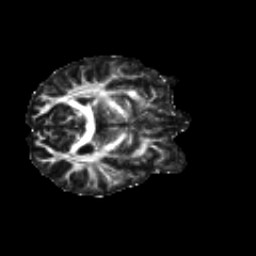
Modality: FA
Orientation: axial
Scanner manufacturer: siemens
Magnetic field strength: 3 T
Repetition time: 4.16 s
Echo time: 0.0806 s